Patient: sex M, age 43
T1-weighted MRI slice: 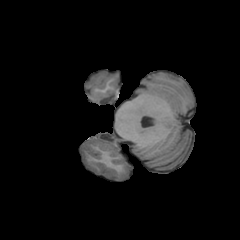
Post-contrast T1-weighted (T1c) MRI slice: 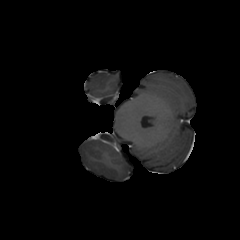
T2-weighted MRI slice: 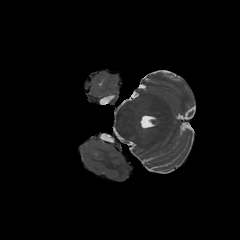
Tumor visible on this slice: no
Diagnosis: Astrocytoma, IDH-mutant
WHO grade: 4